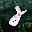
Label: 2